Question: I am trying to delete the first header row of the table which is 'Table 2.......'.

I tried the code below
'''
d1t2.columns = d1t2.iloc[0]
d1t2 = data1t2.reindex(d1t2.index.drop(0)).reset_index(drop=True)
d1t2.columns.name = None
d1t2
'''
But the result is: the second row of the table, which the row of 'index=0'
has been deleted.
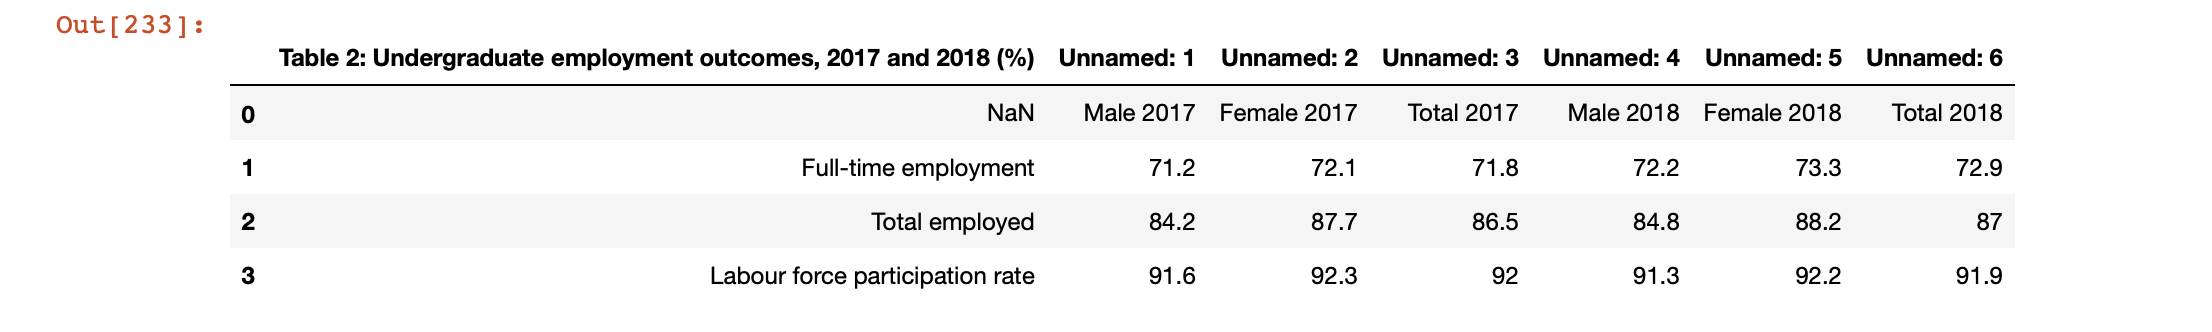
Answer: You were close:
'''
d1t2.columns = d1t2.iloc[0]
d1t2.columns.name=None
d1t2.drop(0, axis=0, inplace=True)
'''
However, if you read 'd1t2' from a file, it would be better to skip the first row.